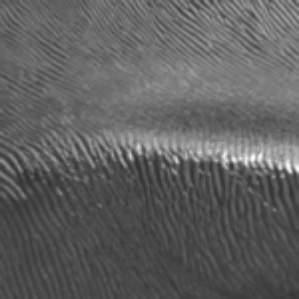
Label: frost